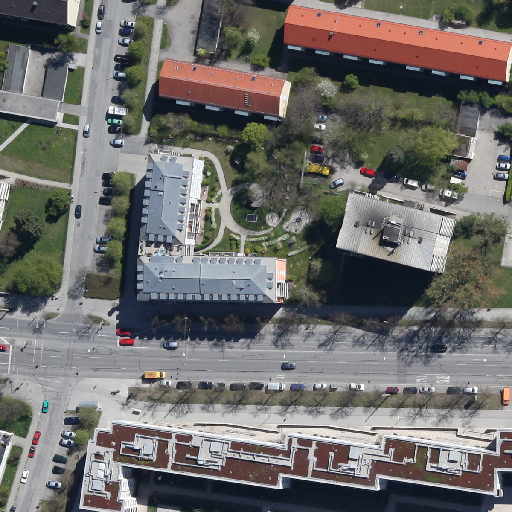
Referring expression: road marking